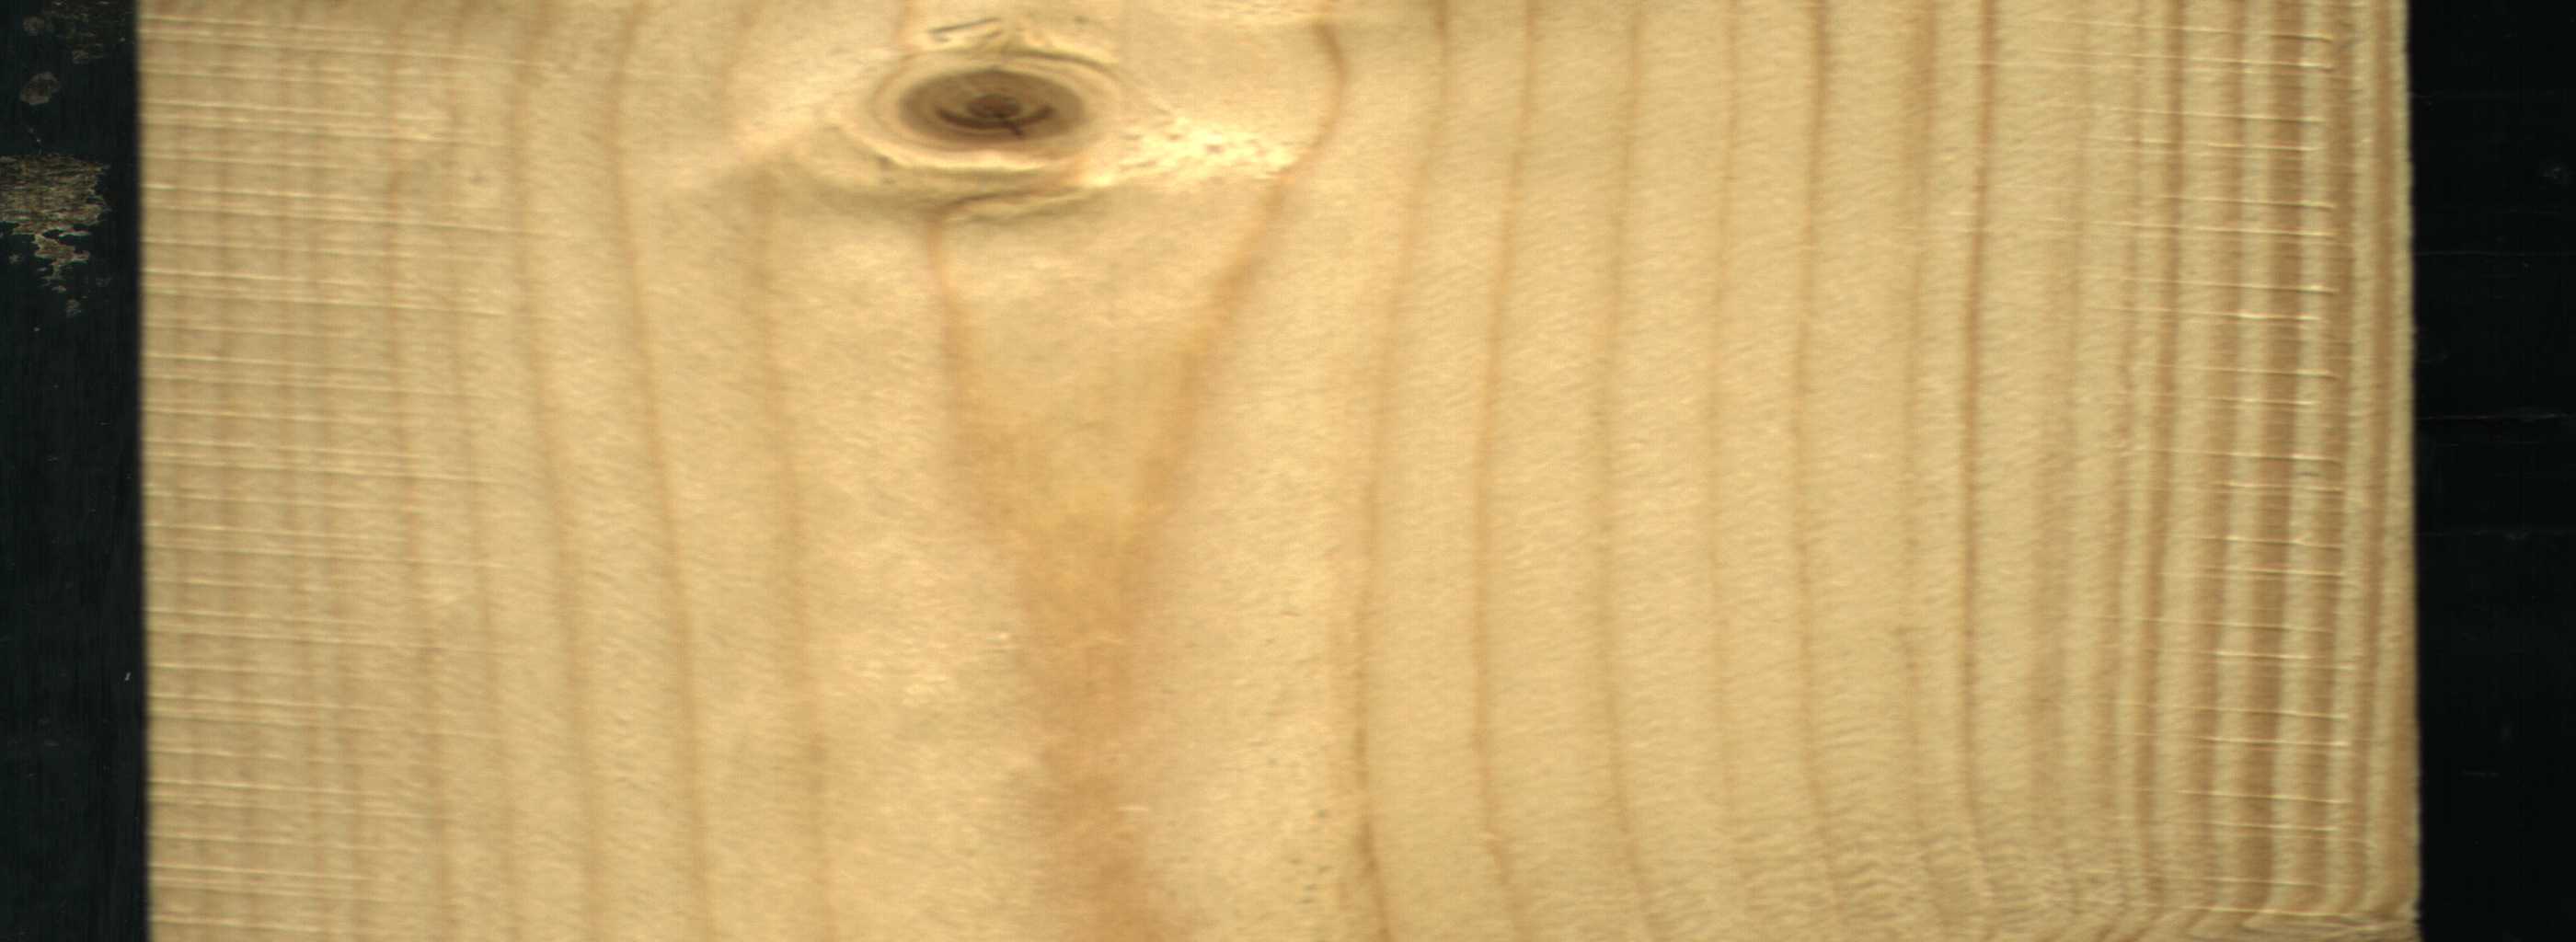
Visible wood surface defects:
Live_Knot